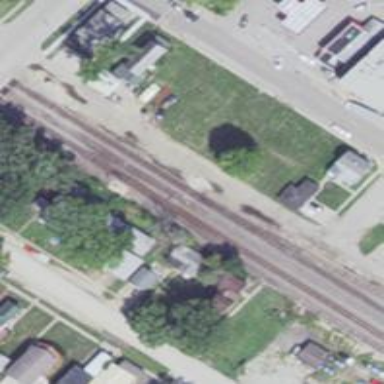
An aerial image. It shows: Railway siding for service.